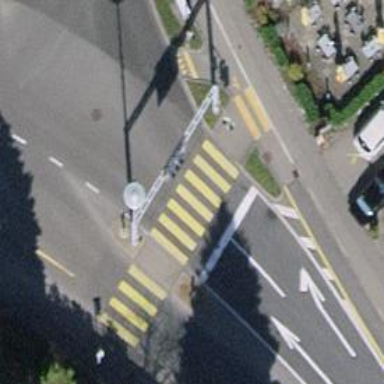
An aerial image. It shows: Secondary road with asphalt surface. It includes cycle lane with trolley wires and separate sidewalks on both sides.